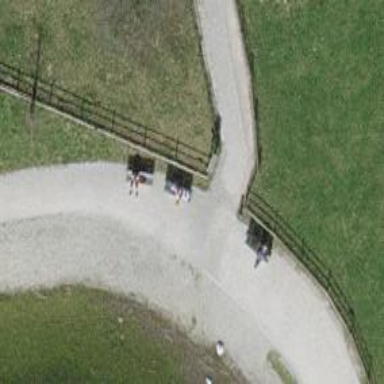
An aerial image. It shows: Bench.